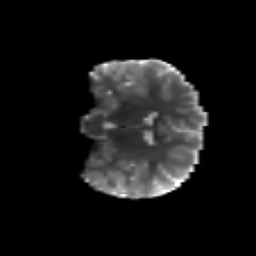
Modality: T2w
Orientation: coronal
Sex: female
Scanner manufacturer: siemens
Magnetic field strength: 3 T
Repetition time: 5 s
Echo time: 0.071 s